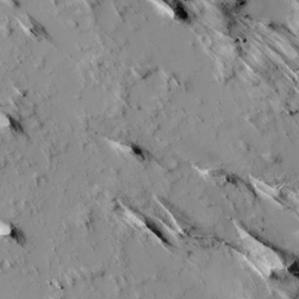
Label: non_frost